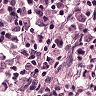
Metastatic tissue present: yes